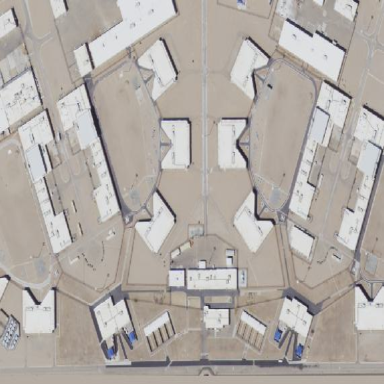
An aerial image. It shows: Prison facility surrounded by fence.